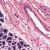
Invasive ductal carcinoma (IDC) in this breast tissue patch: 0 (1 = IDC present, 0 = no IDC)